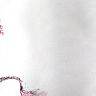
Metastatic tissue present: no